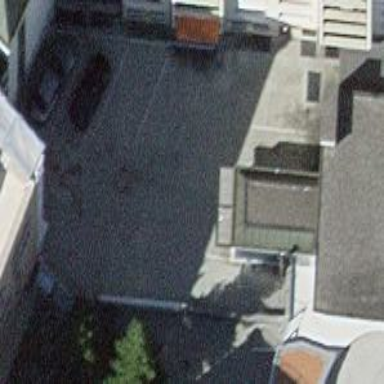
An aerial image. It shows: Parking entrance.